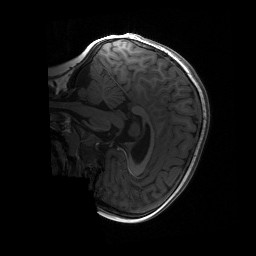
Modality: T1w
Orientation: sagittal
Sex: female
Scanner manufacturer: siemens
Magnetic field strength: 3 T
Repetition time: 1.9 s
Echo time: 0.00243 s